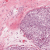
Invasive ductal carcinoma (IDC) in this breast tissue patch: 0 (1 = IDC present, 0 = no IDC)